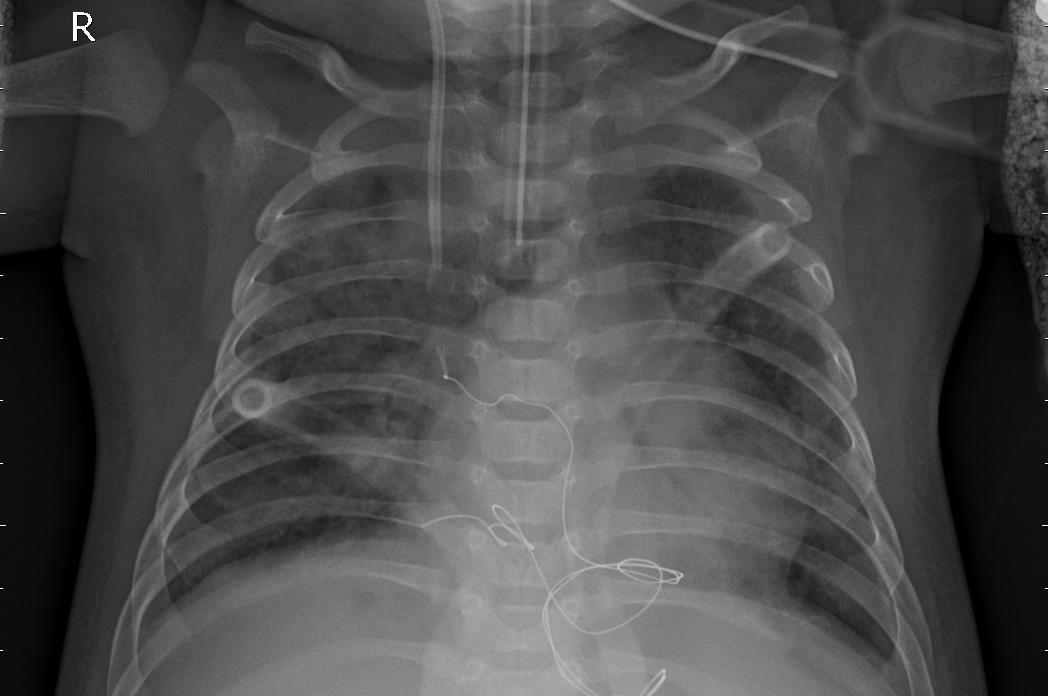
Diagnosis: PNEUMONIA